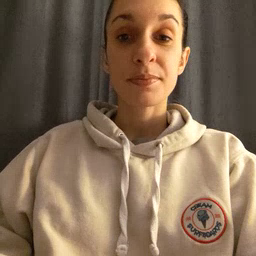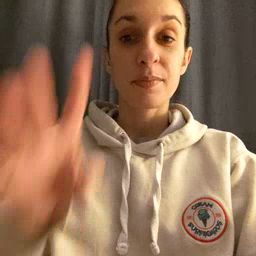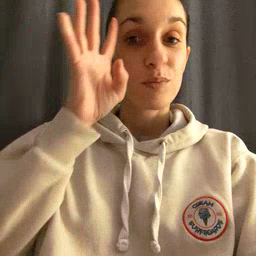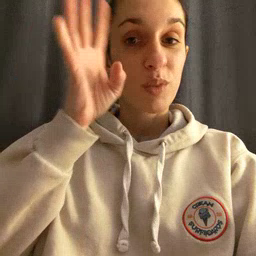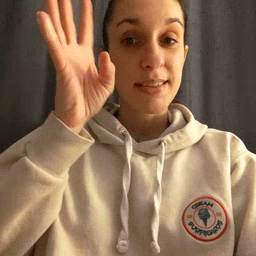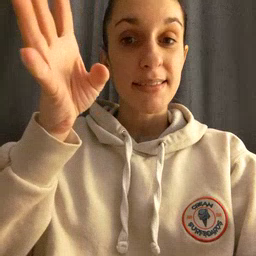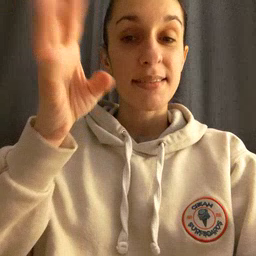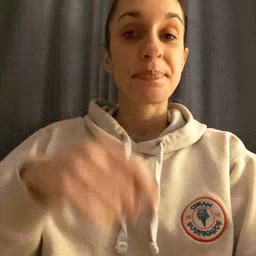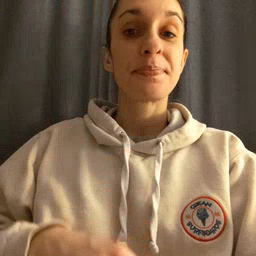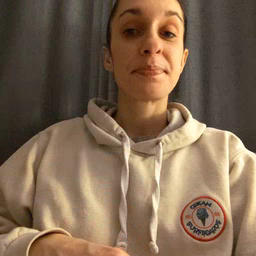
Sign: pretend